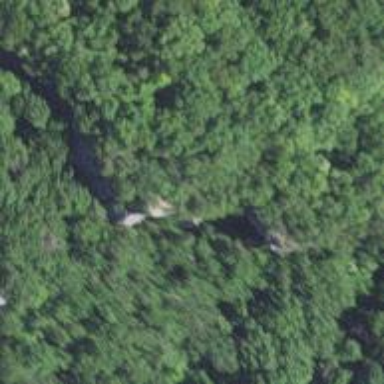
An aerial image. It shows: Climbing area located on cliff.